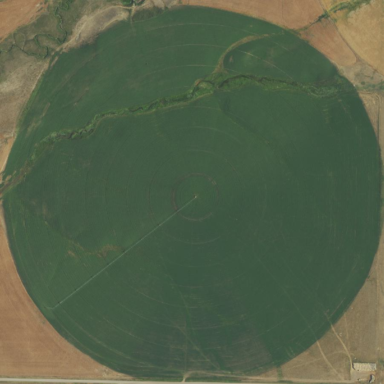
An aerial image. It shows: Farmland with pivot irrigation system.